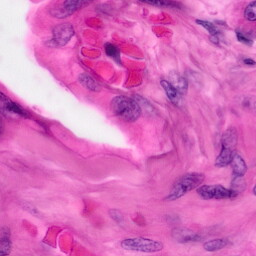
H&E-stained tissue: Pancreatic